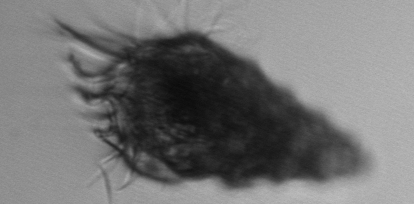
Label: Laboea_strobila